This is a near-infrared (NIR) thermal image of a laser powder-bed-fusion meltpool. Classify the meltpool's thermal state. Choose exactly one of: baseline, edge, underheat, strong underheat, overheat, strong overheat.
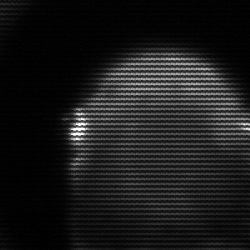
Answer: edge